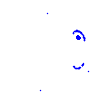
Particle: electron